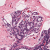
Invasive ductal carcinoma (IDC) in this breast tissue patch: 0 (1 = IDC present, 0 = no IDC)